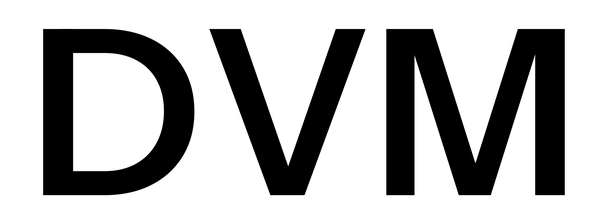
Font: InstrumentSans_SemiBold